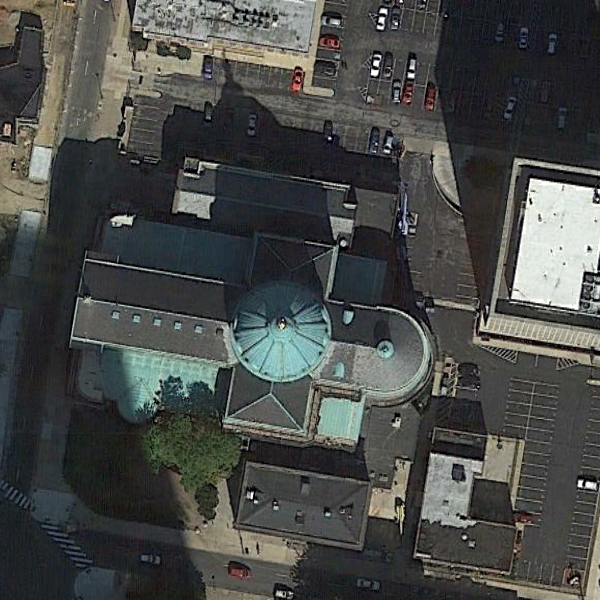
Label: Church